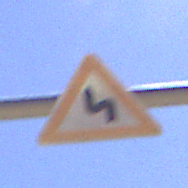
Verkehrszeichen: DoppelkurveZunaechstLinks
Umgebung: Outdoor, Nature
Tageszeit: Midday
Wetter: Clear
Licht: Natural
Jahreszeit: NotSpecified
Kontrast: HighContrast